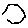
Label: hexagon